Interaction volume radius: 10 \u00c5
Interaction volume height: 30 \u00c5
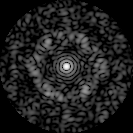
Disorder parameter: 0.7433